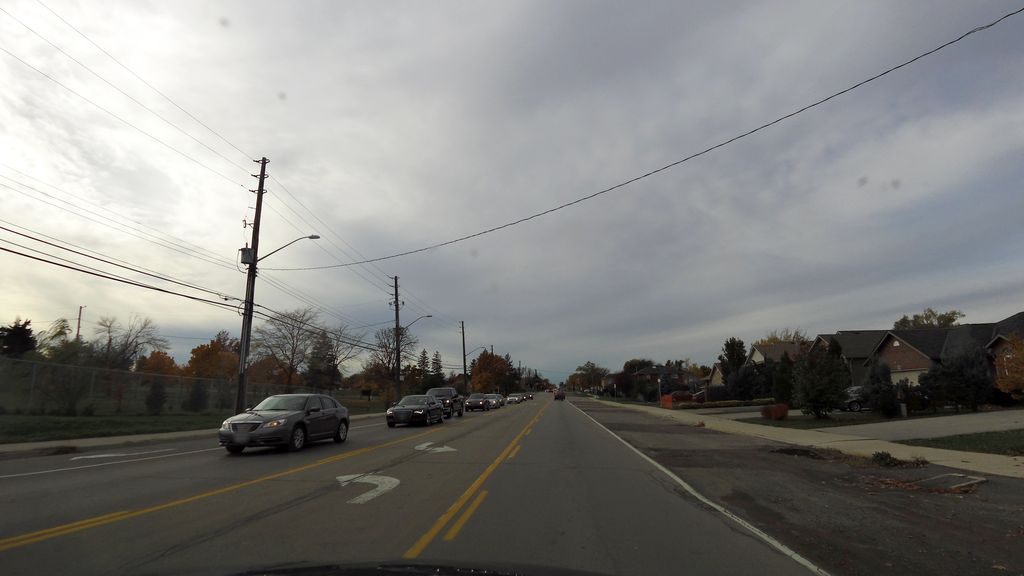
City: hamilton